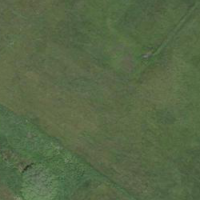
EUNIS habitat code: 21
Species observed at this site:
Caltha palustris